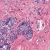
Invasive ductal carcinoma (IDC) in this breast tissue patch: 0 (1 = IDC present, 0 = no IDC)